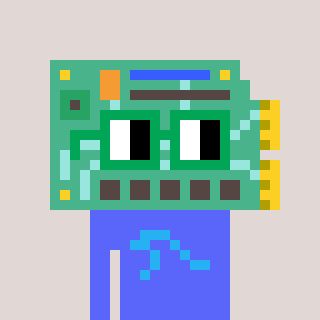
a pixel art character with square green glasses, a chipboard-shaped head and a purple-colored body on a warm background